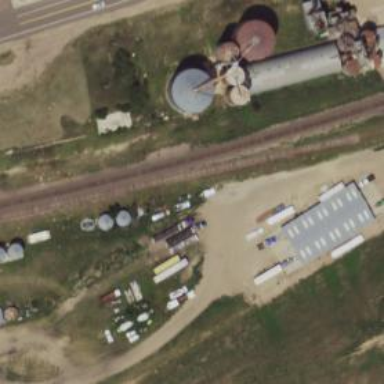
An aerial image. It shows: Silo.